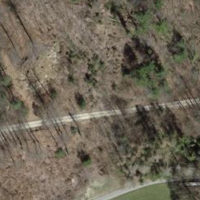
EUNIS habitat code: 44
Species observed at this site:
Siona lineata